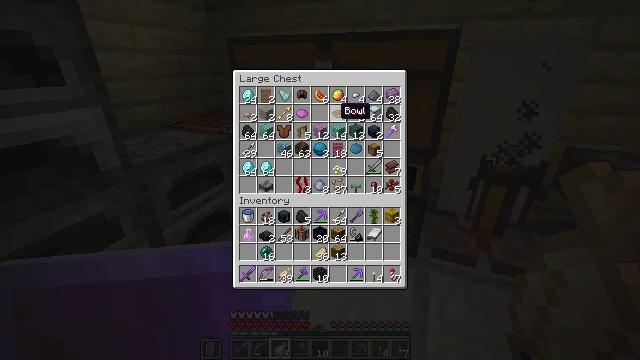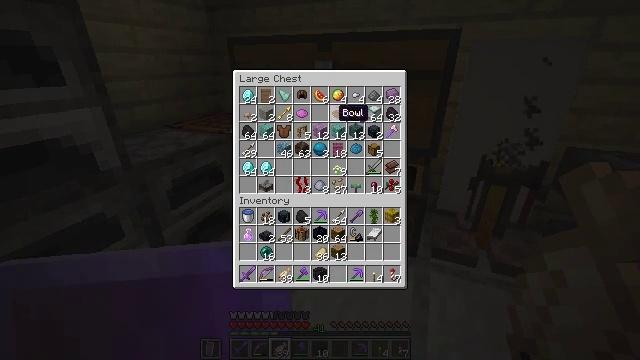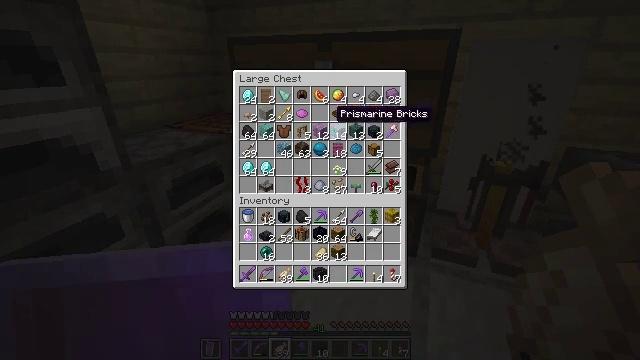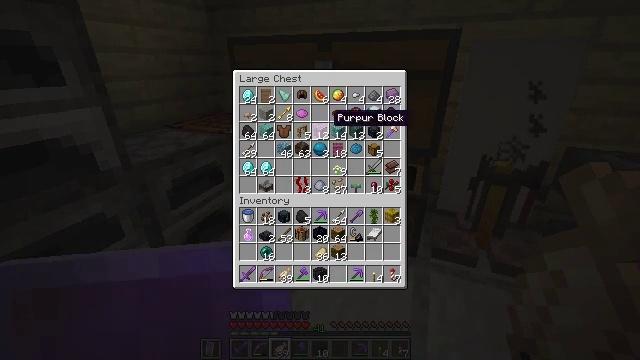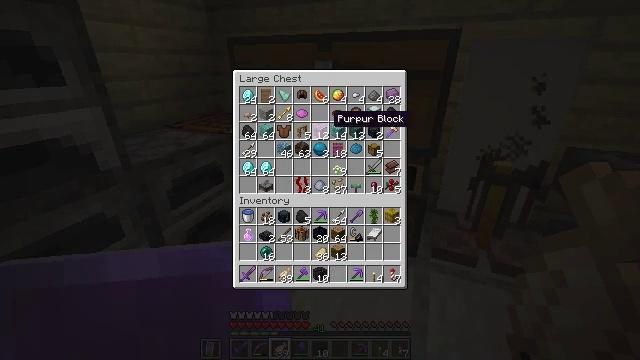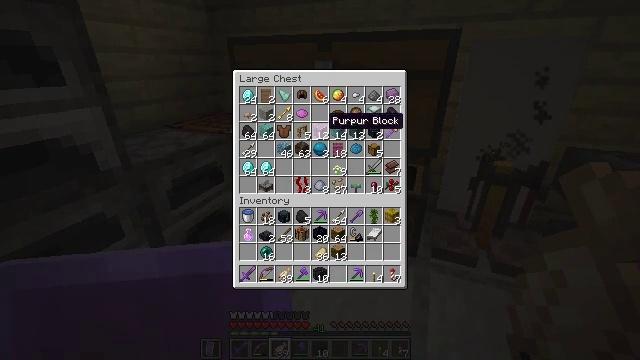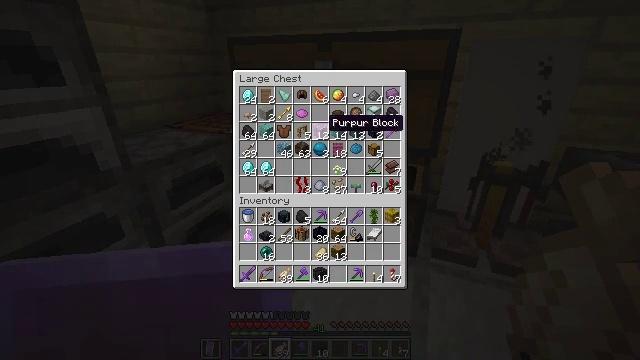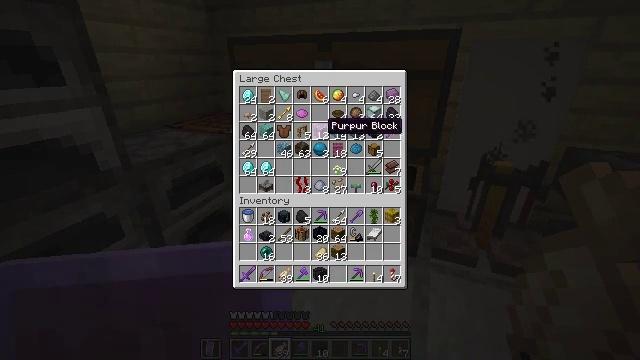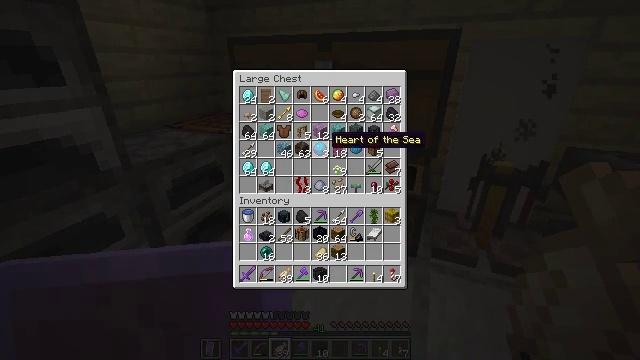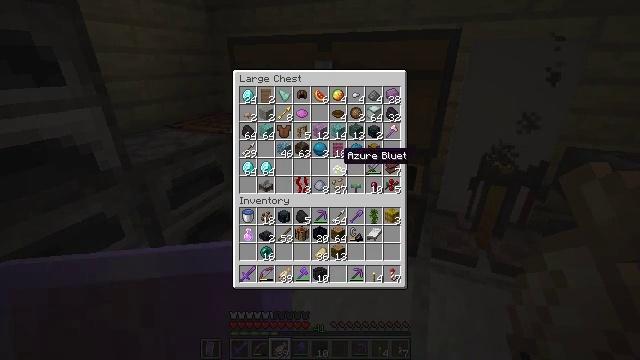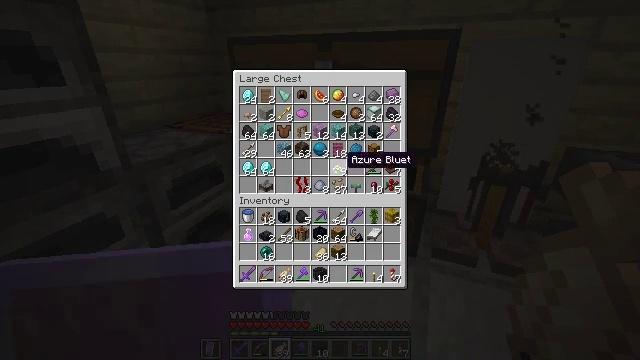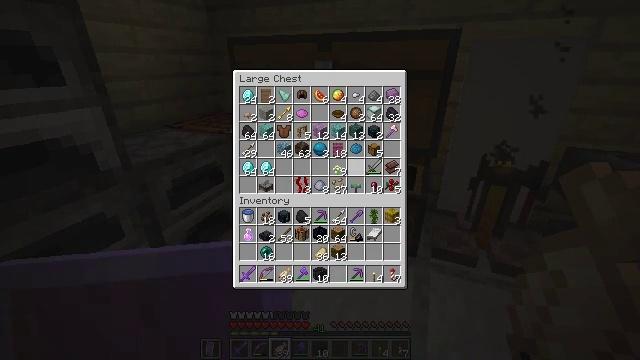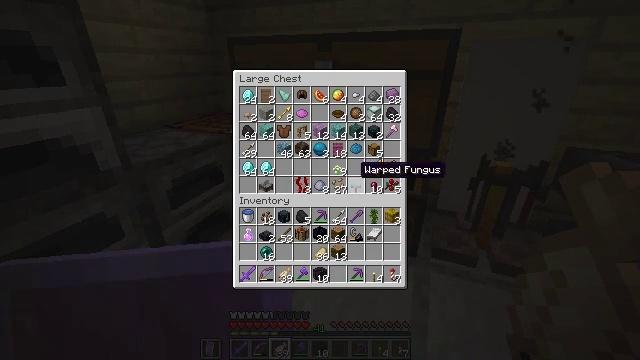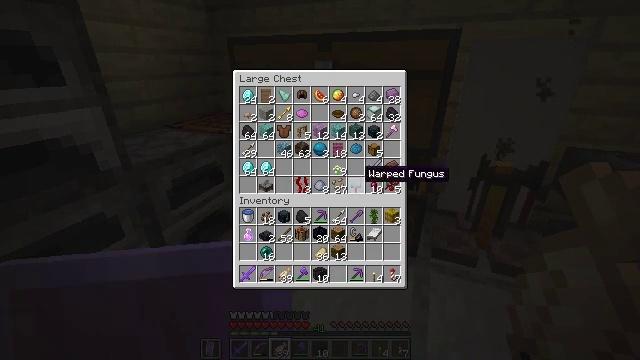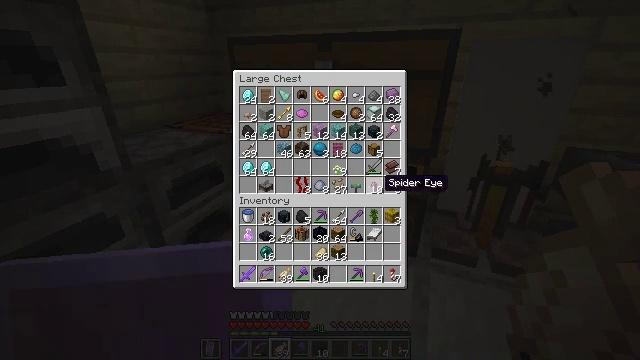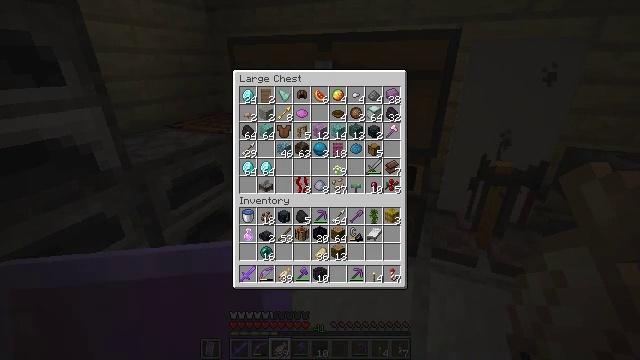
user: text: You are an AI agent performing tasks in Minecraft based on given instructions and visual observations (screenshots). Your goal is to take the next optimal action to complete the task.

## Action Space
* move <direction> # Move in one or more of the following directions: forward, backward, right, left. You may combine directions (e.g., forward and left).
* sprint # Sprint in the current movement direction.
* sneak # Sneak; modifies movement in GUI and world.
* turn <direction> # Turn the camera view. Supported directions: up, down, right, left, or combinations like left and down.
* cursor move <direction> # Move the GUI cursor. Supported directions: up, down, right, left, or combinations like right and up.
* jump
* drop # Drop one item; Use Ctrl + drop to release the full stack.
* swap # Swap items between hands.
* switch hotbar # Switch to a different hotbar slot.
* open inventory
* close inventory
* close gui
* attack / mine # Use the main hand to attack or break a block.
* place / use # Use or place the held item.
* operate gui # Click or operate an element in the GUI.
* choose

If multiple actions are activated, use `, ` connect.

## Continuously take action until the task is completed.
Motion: motion action
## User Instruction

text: Get brown dye by crafting with cocoa beans.
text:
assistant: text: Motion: sneak
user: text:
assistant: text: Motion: sneak
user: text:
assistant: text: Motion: sneak
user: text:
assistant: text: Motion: sneak
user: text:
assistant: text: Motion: sneak
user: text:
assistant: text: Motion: sneak
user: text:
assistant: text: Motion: sneak
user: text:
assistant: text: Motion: sneak, turn down
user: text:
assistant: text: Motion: sneak, turn right and down
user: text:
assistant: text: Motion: sneak
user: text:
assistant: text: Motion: sneak, turn right
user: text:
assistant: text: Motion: sneak
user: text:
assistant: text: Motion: sneak
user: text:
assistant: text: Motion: sneak, turn right and down
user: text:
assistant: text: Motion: sneak, turn right
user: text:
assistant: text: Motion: sneak
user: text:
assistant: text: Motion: sneak
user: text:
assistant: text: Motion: no_op
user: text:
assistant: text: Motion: no_op
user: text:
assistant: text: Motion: no_op
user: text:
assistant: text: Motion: no_op
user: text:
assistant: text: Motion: no_op
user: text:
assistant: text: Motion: no_op
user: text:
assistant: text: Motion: no_op
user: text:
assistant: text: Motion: no_op
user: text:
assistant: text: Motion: no_op
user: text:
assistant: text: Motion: no_op
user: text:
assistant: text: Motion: no_op
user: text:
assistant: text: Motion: no_op
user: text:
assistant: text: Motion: no_op